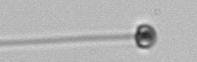
Label: flagellate